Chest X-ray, AP view. Patient: 38 years old, sex F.
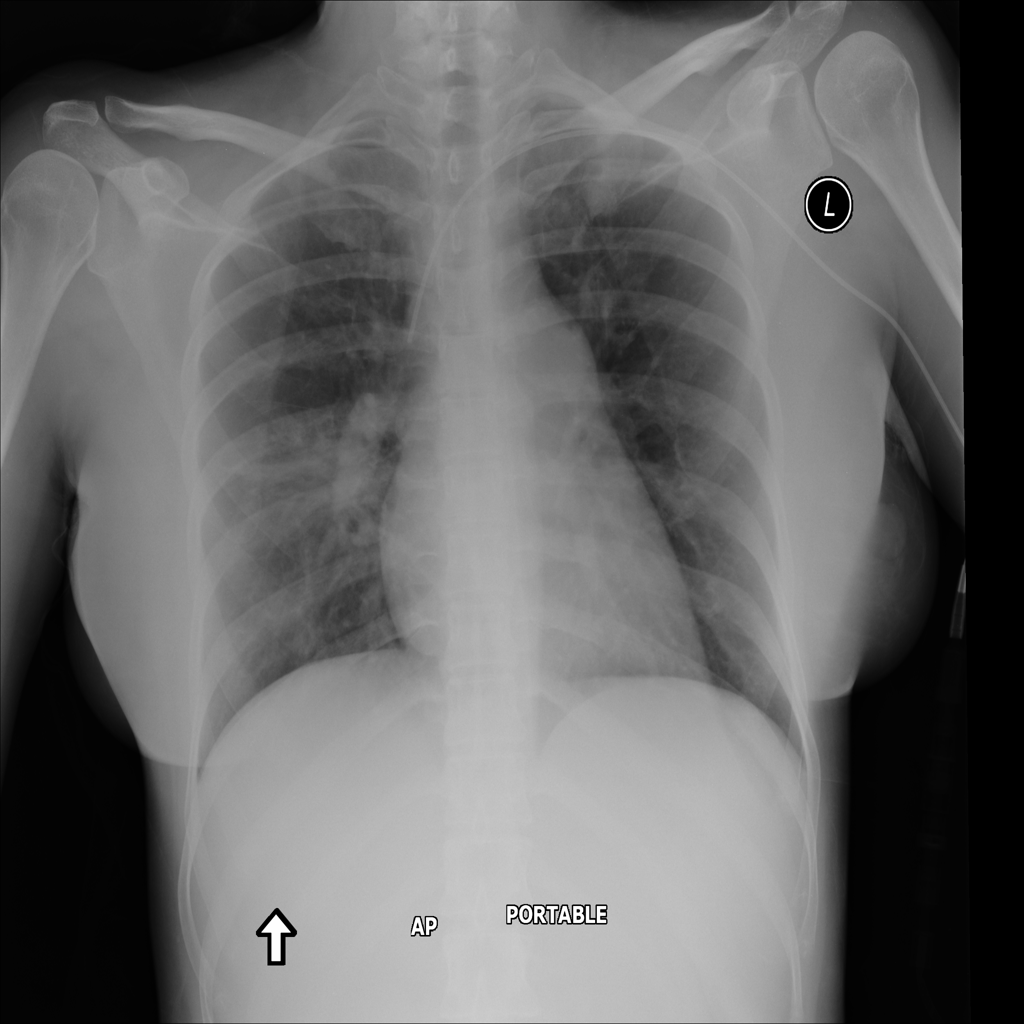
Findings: Infiltration